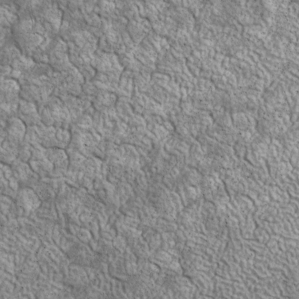
Label: non_frost